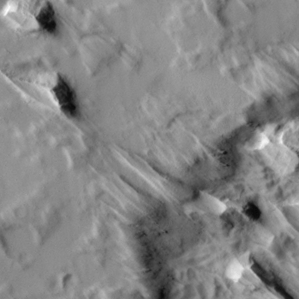
Label: non_frost